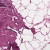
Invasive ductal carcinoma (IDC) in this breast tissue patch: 0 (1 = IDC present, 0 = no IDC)